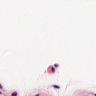
Metastatic tissue present: no